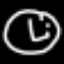
Label: clock